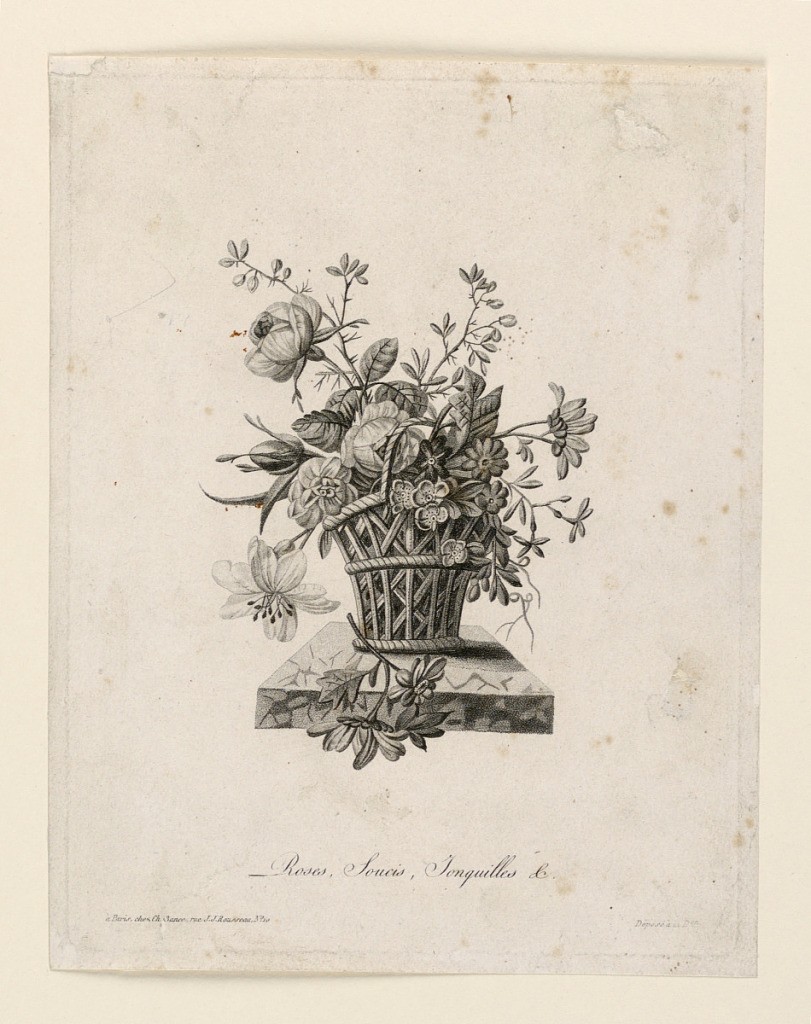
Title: Vase of Flowers
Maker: Charles Bance, French, active 1793 - 1823
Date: ca. 1810
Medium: Stipple engraving on paper
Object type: Print
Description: Basket containing roses, jonquils and other floweres.